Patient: sex F, age 83
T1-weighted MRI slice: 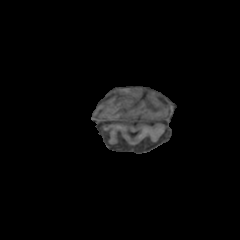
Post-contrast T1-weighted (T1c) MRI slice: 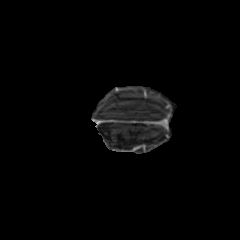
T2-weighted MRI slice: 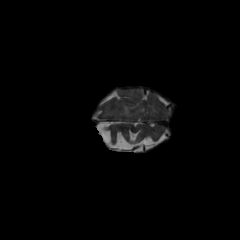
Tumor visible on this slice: yes
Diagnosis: Glioblastoma, IDH-wildtype
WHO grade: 4